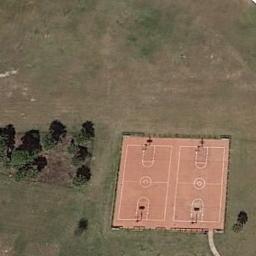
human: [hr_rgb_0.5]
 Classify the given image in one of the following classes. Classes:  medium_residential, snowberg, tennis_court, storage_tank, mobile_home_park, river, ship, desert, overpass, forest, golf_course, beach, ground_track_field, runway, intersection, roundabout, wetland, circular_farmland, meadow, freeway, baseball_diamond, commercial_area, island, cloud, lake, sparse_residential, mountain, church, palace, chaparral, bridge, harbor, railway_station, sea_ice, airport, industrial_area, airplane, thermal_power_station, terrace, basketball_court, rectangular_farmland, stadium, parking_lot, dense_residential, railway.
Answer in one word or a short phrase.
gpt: basketball_court